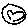
Label: circle